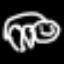
Label: frog